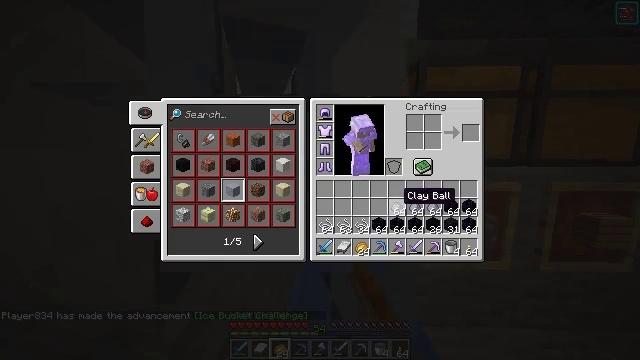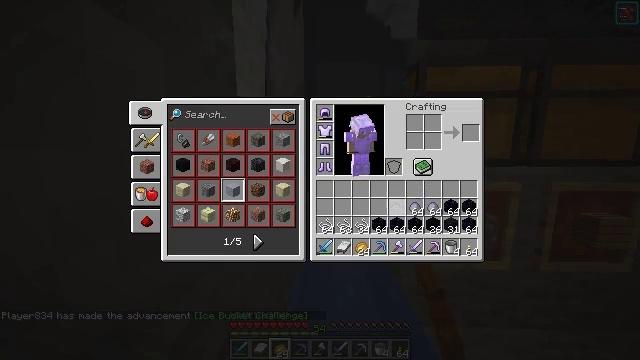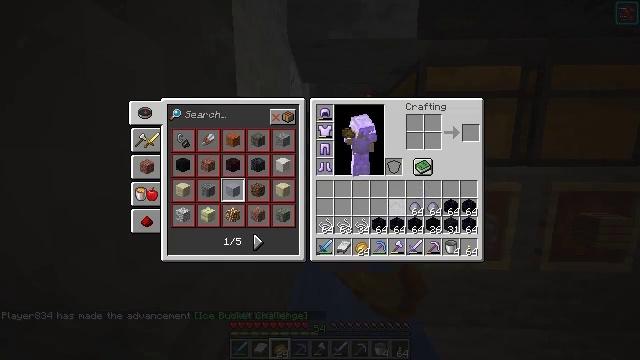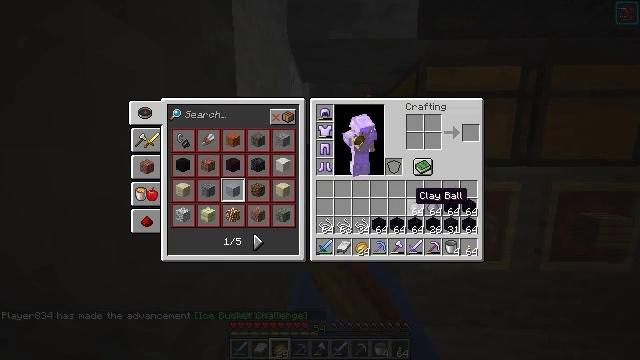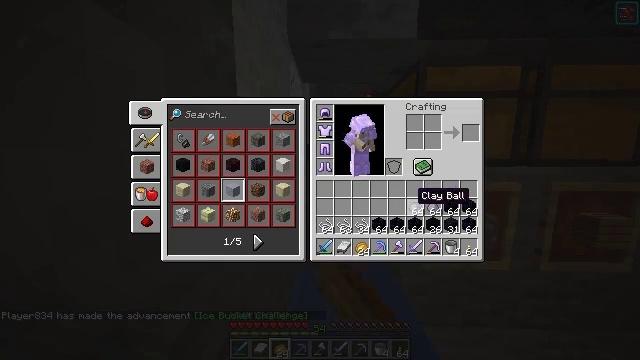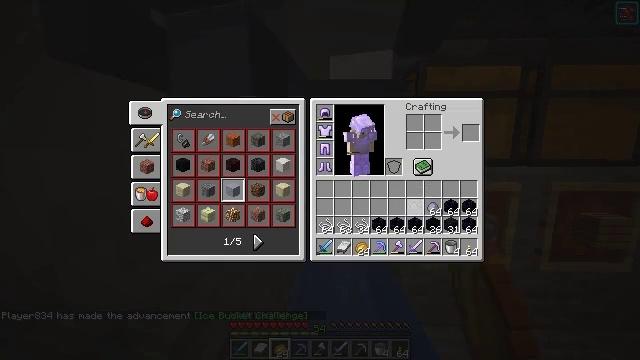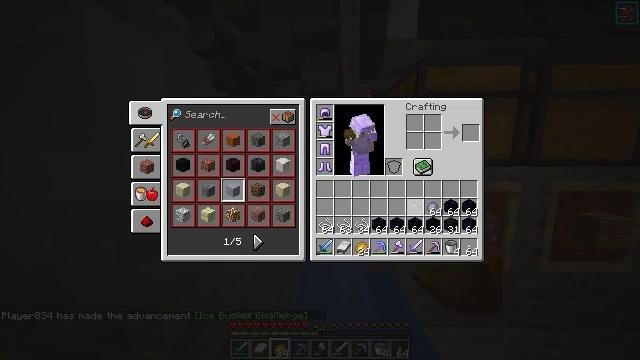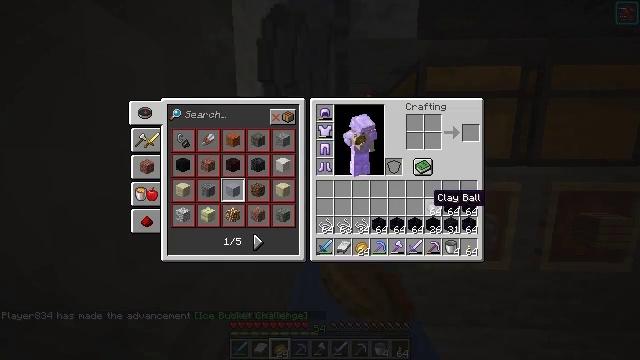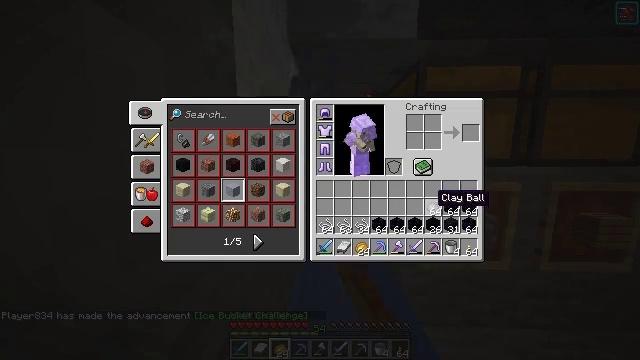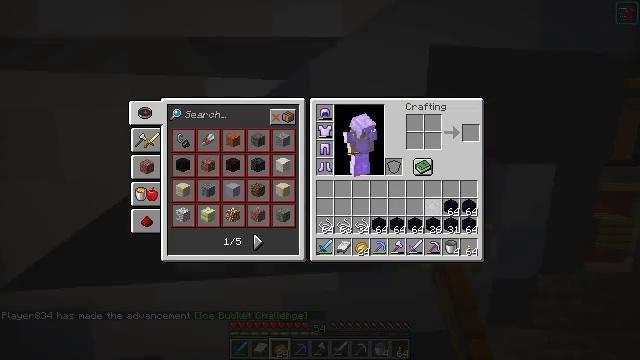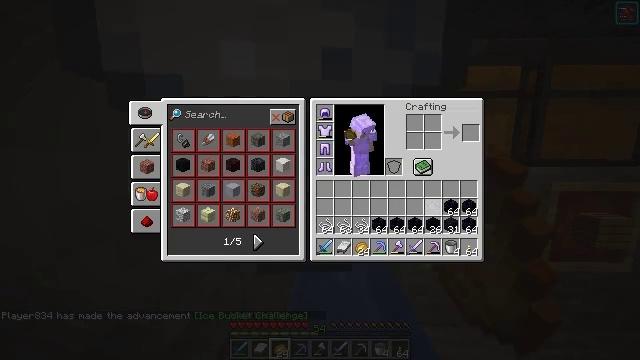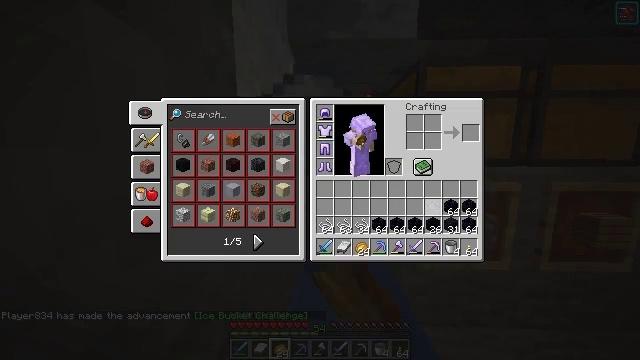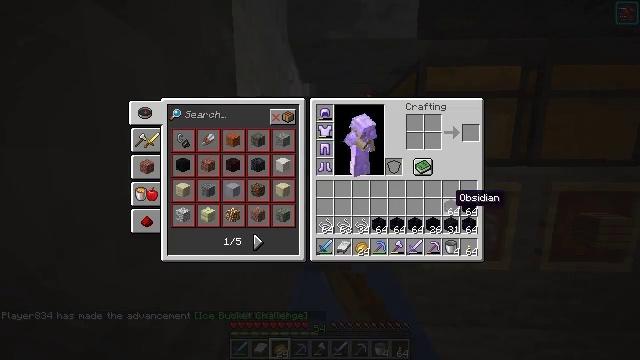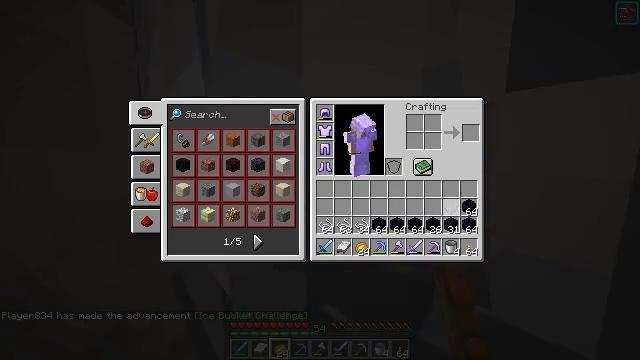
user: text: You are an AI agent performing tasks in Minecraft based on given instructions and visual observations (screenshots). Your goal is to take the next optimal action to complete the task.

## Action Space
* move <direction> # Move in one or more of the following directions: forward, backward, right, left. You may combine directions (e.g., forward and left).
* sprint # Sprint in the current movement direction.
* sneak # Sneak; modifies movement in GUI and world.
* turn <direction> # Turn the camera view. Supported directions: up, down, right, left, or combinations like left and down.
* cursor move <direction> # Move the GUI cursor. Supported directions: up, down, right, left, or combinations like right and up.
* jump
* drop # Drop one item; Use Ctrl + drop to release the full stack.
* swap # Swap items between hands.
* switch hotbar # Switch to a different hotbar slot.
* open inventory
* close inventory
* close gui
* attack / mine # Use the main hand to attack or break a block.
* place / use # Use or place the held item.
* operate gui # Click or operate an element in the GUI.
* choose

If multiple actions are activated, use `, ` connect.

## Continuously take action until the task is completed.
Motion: motion action
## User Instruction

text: Remove a clay ball from the inventory.
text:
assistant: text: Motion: sprint, drop
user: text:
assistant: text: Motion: sprint, drop
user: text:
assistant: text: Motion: sprint
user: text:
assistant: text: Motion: sprint
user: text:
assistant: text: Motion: sprint, drop
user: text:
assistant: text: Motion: sprint, drop
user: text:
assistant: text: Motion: sprint, cursor move right
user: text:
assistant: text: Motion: sprint
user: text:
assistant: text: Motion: sprint, drop
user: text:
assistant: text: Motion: sprint, drop
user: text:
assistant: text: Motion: sprint, cursor move right, drop
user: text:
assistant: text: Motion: sprint, cursor move right
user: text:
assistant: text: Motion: sprint, drop
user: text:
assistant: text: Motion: sprint, drop